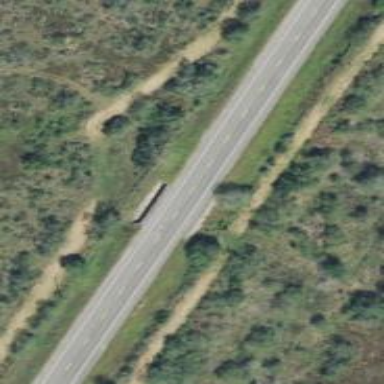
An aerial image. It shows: Primary highway on asphalt bridge.